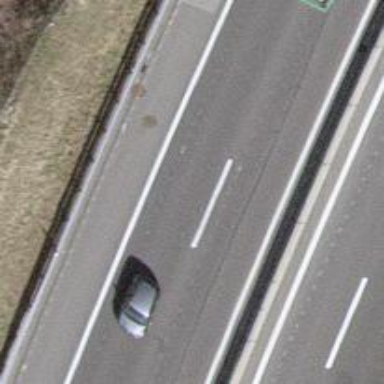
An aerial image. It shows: Motorway.